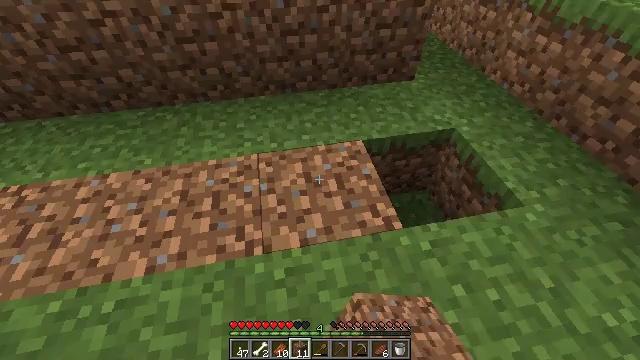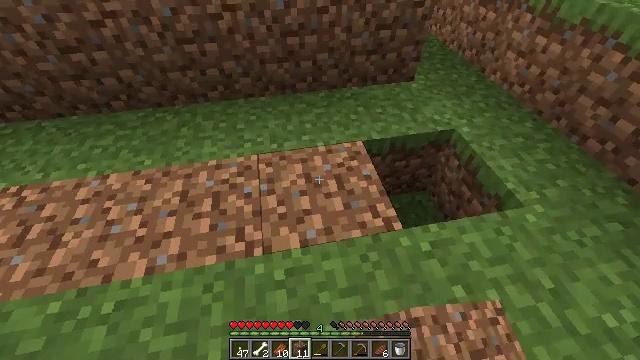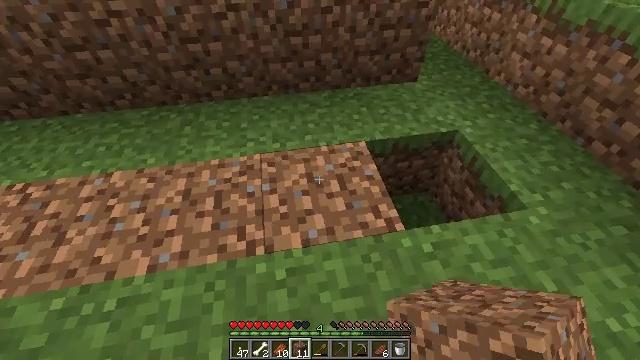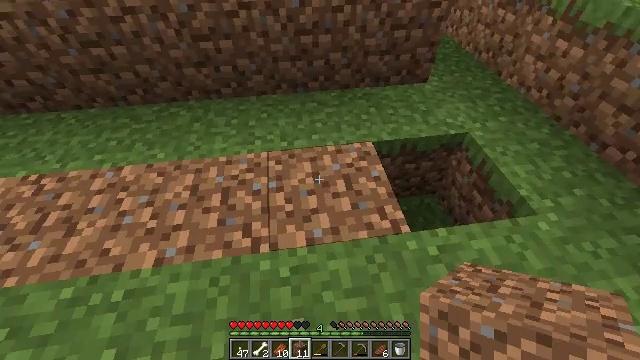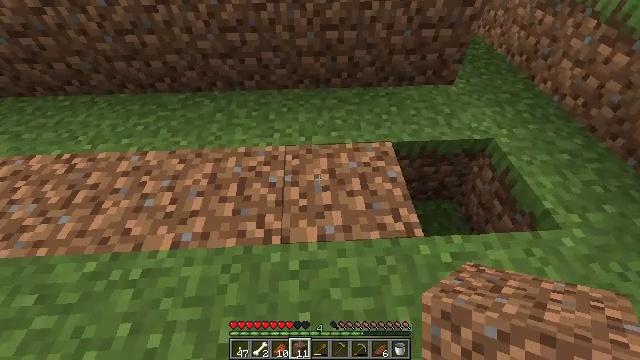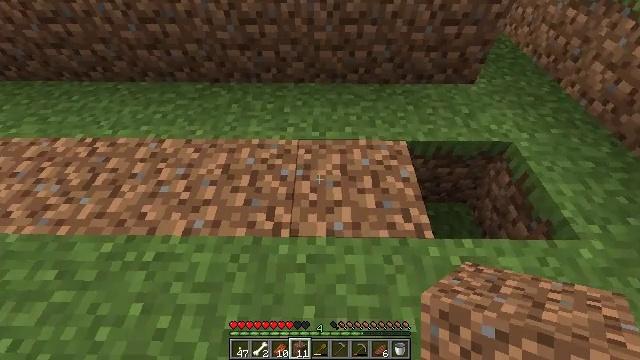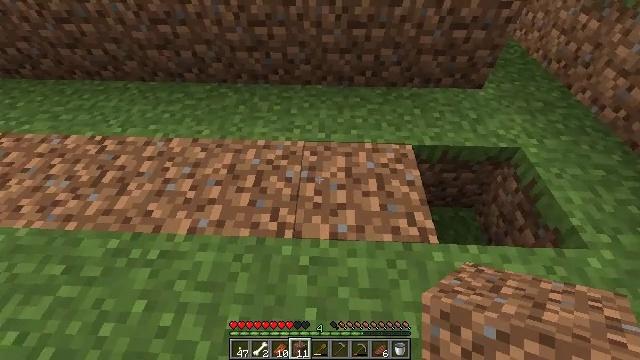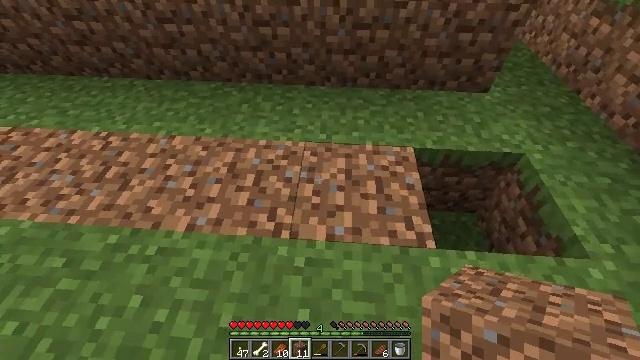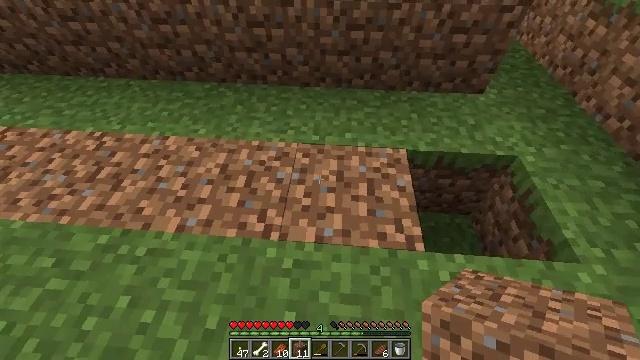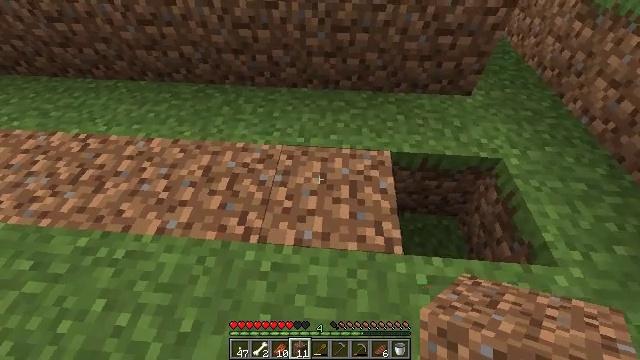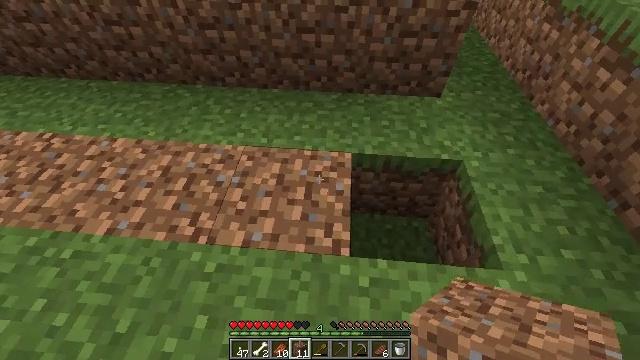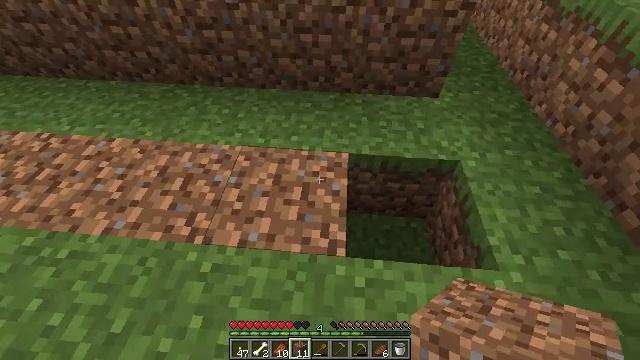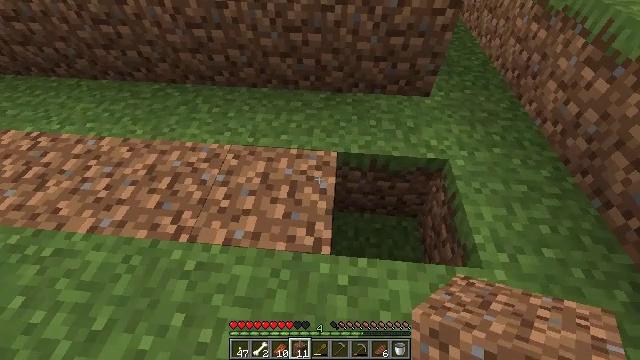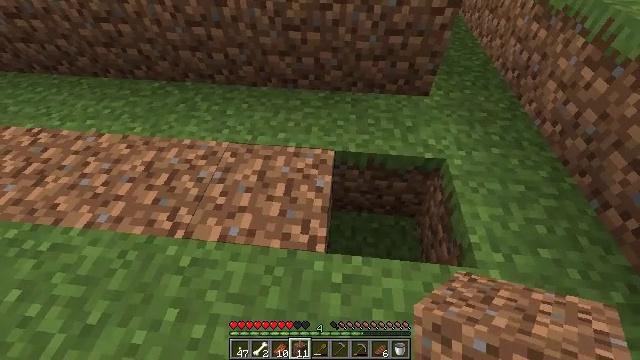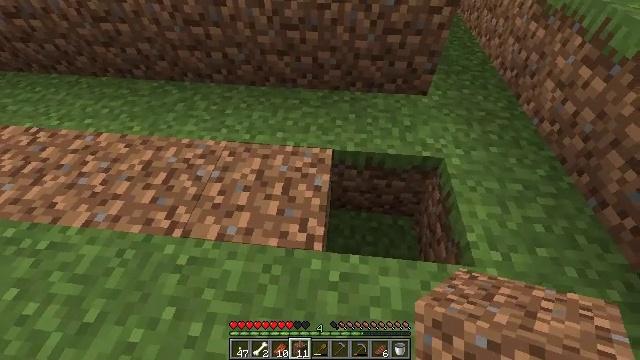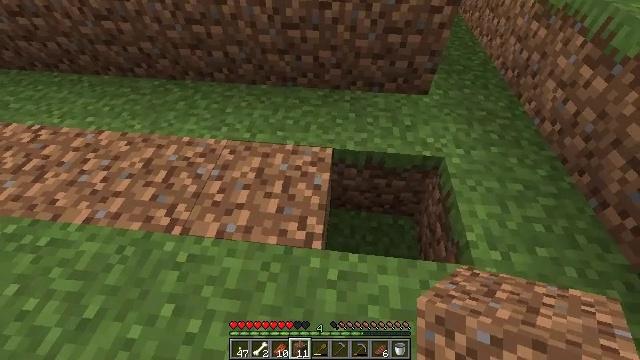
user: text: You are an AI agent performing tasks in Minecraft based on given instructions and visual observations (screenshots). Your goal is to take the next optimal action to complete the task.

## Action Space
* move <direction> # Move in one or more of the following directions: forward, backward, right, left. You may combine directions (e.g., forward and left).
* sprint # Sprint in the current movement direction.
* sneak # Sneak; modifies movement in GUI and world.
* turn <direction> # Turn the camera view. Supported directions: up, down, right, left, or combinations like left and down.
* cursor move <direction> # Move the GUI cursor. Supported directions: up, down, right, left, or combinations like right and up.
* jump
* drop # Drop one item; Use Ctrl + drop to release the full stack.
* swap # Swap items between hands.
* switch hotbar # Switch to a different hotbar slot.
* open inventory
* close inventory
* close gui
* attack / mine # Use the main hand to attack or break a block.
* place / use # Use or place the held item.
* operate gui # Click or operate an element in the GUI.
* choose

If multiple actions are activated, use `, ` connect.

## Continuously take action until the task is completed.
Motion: motion action
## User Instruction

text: Break the dirt block.
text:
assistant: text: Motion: no_op
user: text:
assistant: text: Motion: no_op
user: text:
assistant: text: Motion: turn left
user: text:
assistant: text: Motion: turn left
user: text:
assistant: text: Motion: turn left and down
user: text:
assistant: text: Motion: turn left
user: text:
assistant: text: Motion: move right, turn left
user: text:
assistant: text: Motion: move right
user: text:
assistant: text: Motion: move right
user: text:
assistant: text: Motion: move right
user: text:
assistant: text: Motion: no_op
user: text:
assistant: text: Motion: no_op
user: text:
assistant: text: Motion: no_op
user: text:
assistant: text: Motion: no_op
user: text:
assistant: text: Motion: no_op
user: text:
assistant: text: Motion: no_op
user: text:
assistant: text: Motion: no_op
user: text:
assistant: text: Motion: no_op
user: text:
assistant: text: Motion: no_op
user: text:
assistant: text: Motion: no_op
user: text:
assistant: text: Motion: switch to hotbar 5
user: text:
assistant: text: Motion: switch to hotbar 5
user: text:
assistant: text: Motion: switch to hotbar 5
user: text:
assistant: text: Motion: switch to hotbar 5
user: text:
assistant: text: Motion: no_op
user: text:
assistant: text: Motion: no_op
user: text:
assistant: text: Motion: no_op
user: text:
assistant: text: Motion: switch to hotbar 6
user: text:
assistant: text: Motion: switch to hotbar 6
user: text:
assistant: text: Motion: switch to hotbar 6